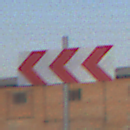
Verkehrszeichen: RichtungstafelnInKurvenGrossRechts
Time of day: SunriseSunset
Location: Outdoor (Suburban)
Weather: PartlyCloudy
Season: Winter
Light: Natural